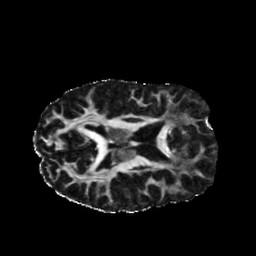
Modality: FA
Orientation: axial
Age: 23
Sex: female
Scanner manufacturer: siemens
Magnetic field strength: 6.98 T
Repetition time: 7.776 s
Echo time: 0.076 s